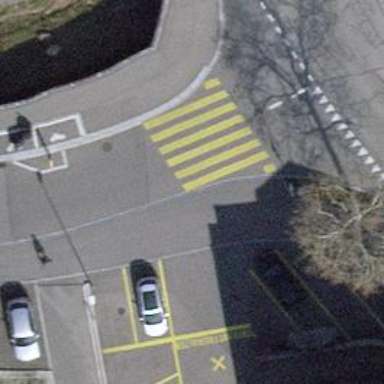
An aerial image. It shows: Zebra crossing on the road.